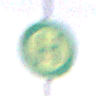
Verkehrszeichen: Haltestelle
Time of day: Night
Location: Outdoor (Nature)
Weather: Overcast
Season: NotSpecified
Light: Artificial